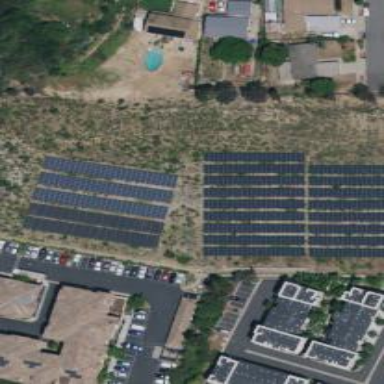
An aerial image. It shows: Solar power generator using photovoltaic method with solar photovoltaic panel types.